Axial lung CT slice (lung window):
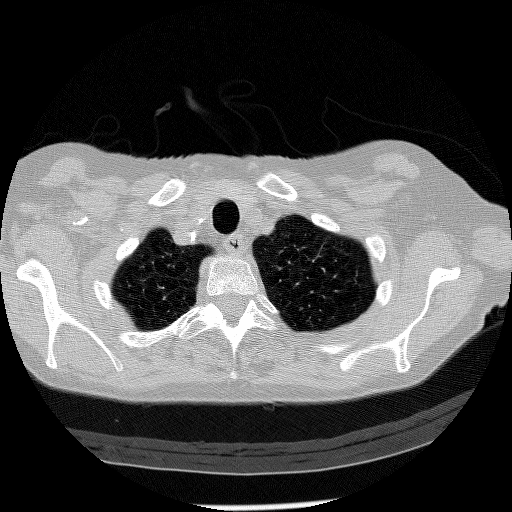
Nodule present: no